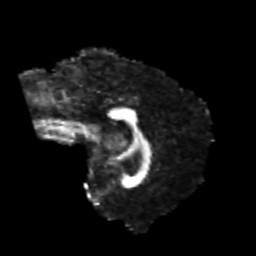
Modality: FA
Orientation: sagittal
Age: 22
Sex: male
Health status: healthy
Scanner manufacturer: philips
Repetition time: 7.388 s
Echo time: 0.08599 s